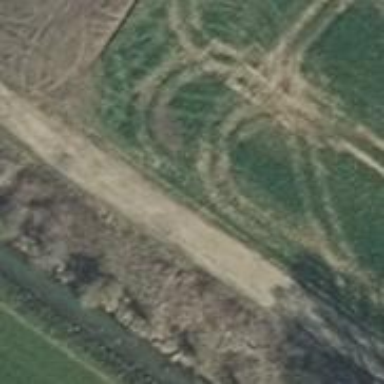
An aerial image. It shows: Gravel track with grade2 quality.